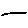
Label: line